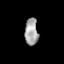
Tissue: prostate
Cell type: Epithelial cells
Senescence score: 0.3345
Nuclear area (px): 344
Mean DAPI intensity: 167.651